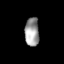
Tissue: lung
Cell type: Others
Senescence score: 0.2012
Nuclear area (px): 392
Mean DAPI intensity: 158.783